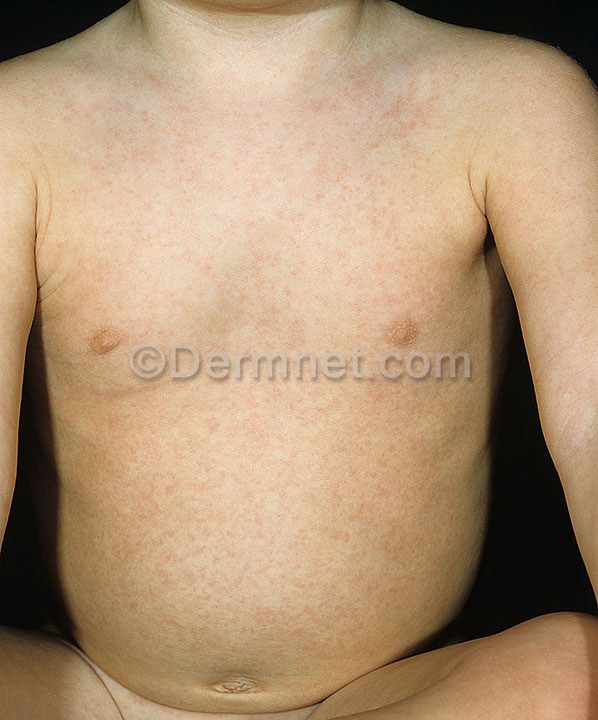
Disease: Exanthems and Drug Eruptions